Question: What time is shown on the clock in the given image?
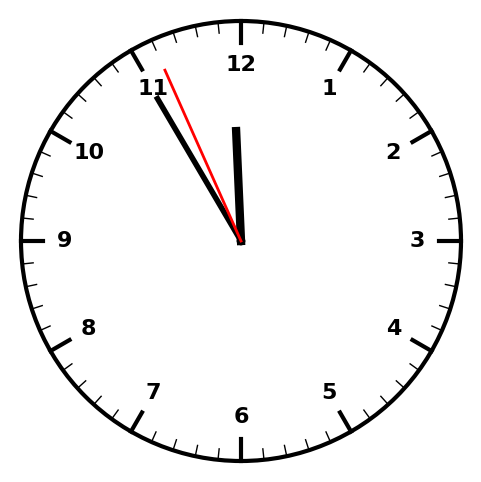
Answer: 11:54:56